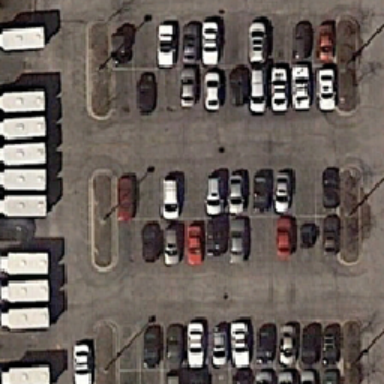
It is grey land and road red white black and grey cars .